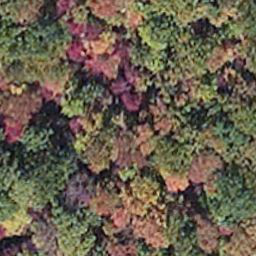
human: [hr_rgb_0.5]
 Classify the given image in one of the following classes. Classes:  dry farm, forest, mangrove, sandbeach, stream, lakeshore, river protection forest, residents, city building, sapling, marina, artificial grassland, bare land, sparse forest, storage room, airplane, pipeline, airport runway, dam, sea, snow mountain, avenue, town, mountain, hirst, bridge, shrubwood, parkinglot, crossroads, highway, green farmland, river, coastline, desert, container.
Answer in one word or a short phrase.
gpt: mangrove